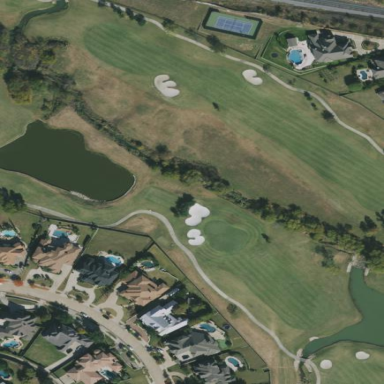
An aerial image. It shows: Water hazard on golf course. The hazard is natural water feature.